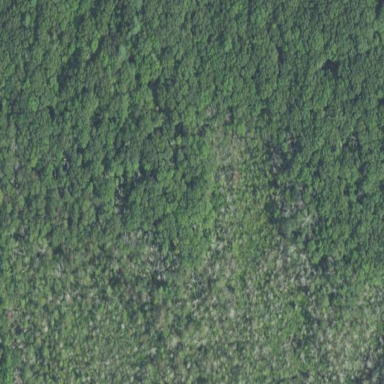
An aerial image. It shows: Mixed woodland area with various types of leaves.